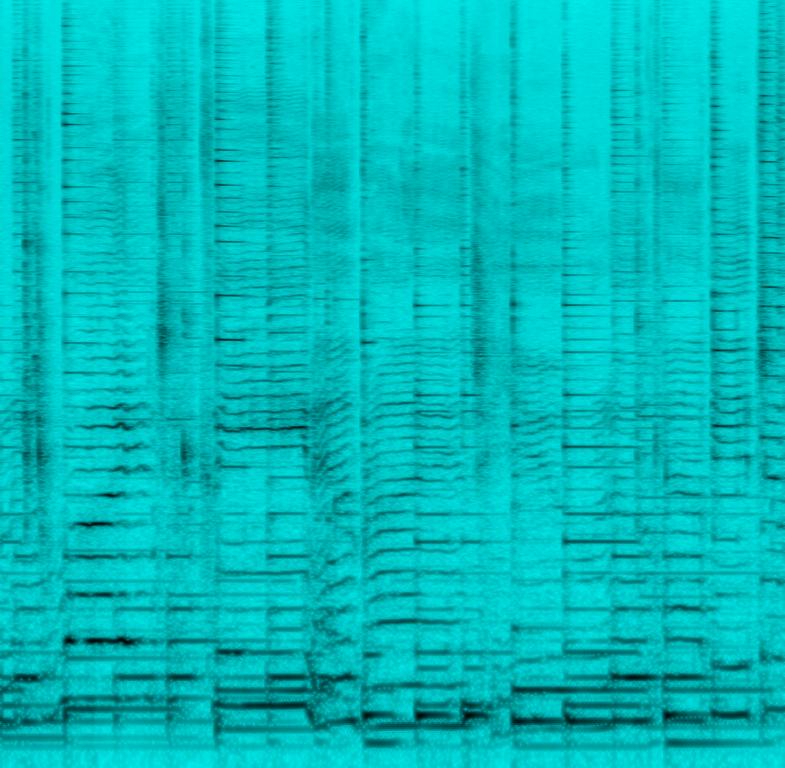
A male vocalist sings this classic song. The tempo is slow with guitar accompaniment. The song has minimal instruments and is mellow, soft, sentimental, emotional, nostalgic, calming, soothing and mellifluous with vocal emphasis. This song is classic pop.